Interaction volume radius: 5 \u00c5
Interaction volume height: 30 \u00c5
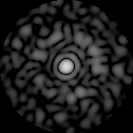
Disorder parameter: 0.8403